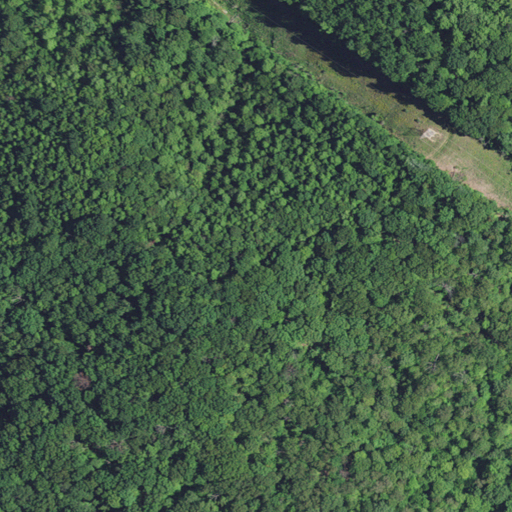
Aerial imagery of mountain in Kentucky named Rice Knob containing deciduous forest and mixed forest